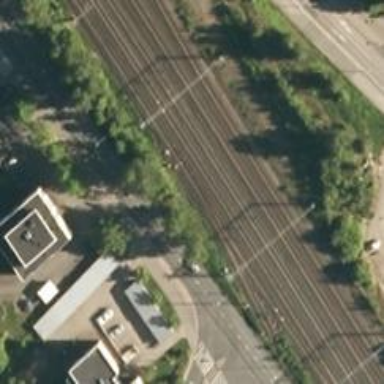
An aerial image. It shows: Railway with continuous electrified contact lines.